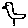
Label: bird